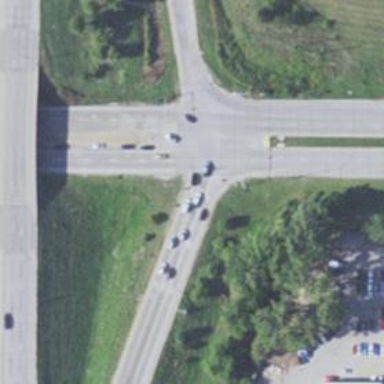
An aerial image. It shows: Trunk highway.